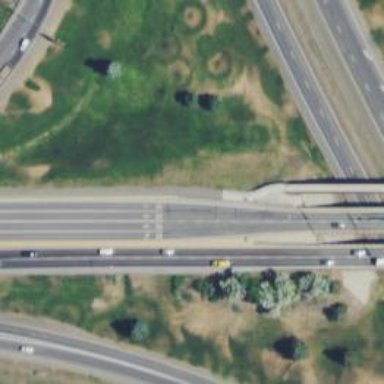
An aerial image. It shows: This image shows trunk highway that functions as expressway.